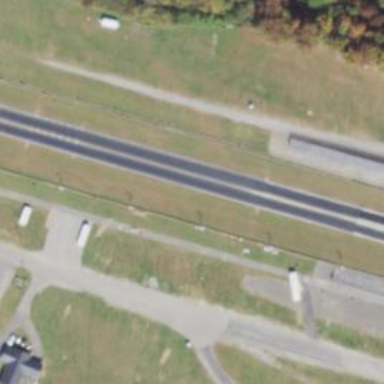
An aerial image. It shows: Raceway for motor sports.